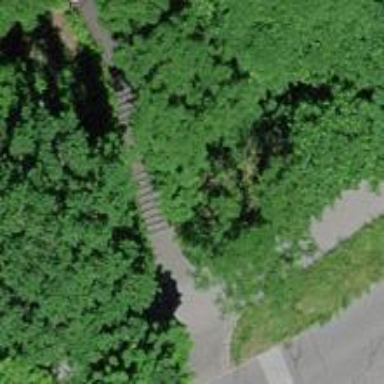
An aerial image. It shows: Set of steps on the road.